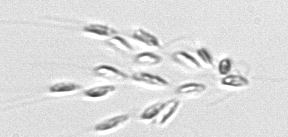
Label: Dinobryon